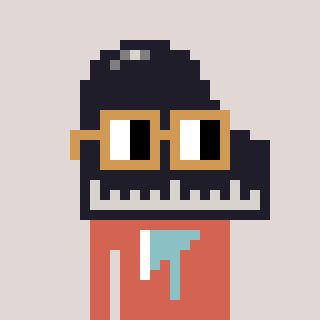
a pixel art character with square brown glasses, a piano-shaped head and a peachy-colored body on a warm background